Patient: sex M, age 26
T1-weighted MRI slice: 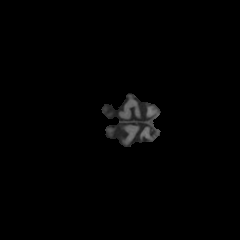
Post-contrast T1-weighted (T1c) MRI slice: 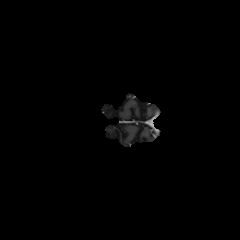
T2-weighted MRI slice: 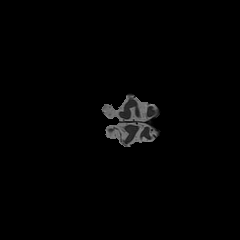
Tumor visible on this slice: no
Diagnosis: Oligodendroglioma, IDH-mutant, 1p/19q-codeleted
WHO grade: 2